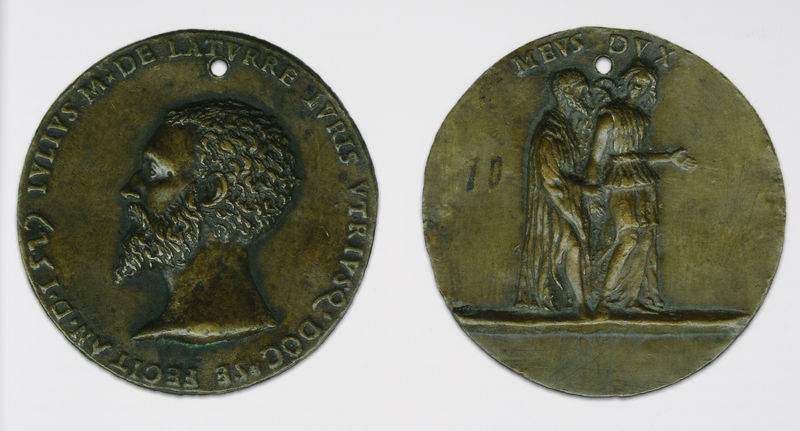
Titel: Selbstbildnis auf einer Medaille
Künstler: Giulio della Torre
Standort: Mailand
Institution: Castello Sforzesco
Schlagwörter: flügel, hand, kopf, mann, weiß, grün, menschen, braun, frau, geste, haar, kleid, nase, ohr, profil, strasse, weg, bart, arm, augen, mensch, vollbart, bildnis, portrait, porträt, flach, gehen, boden, auge, gewand, haare, mantel, paar, locke, locken, ohren, renaissance, kreis, rund, engel, beine, relief, schrift, zwei, kette, kaiser, dichter, inschrift, büste, metall, bronze, plastik, knie, fein, jahreszahl, revers, foto, alter, antike, medaillon, links, rückseite, plastisch, loch, kupfer, portait, nd, text, beschriftung, par, proträt, herrscher, spitzbart, löcher, rom, jahr, vorderseite, römer, seiten, anhänger, amulett, medallion, zahl, ziffer, antik, toga, medaille, gedenken, filigran, erinnerung, tunika, führen, legende, münze, führung, ziel, latein, lateinisch, umschrift, guß, wert, pilger, münzen, patina, julius, fürsten, gelocht, führer, konversation, profilbildnis, avers, amoulett, arvs, bronzemedaille, dux, glücksbringer, iulius, laturre, madallie, meus dux, pilgermünze, 10, ivllivs